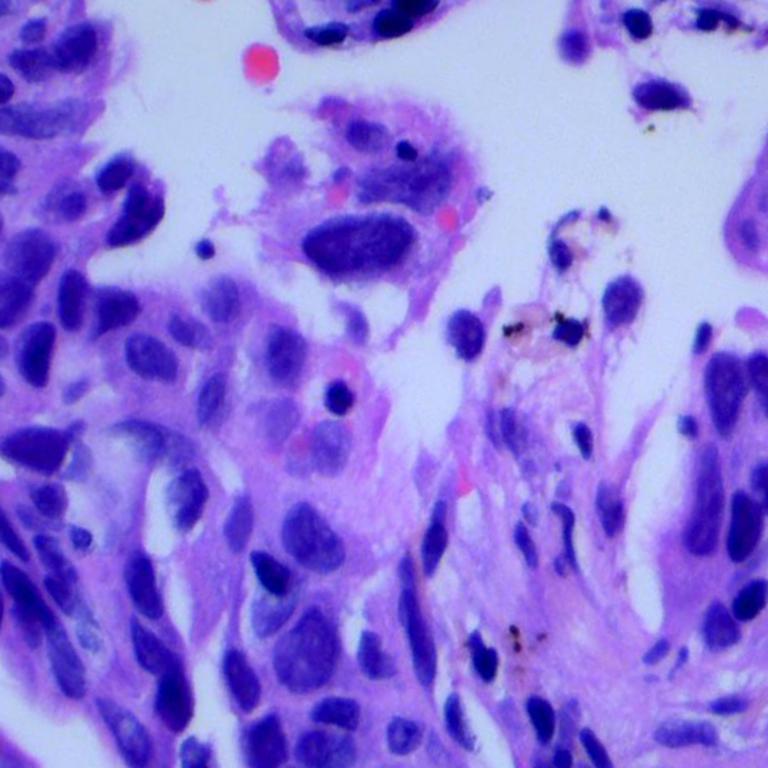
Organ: lung
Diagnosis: adenocarcinomas